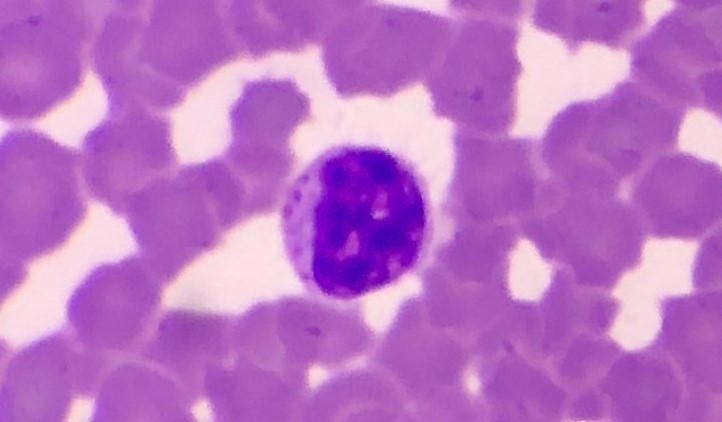
White blood cell type: Lymphocyte